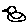
Label: bird